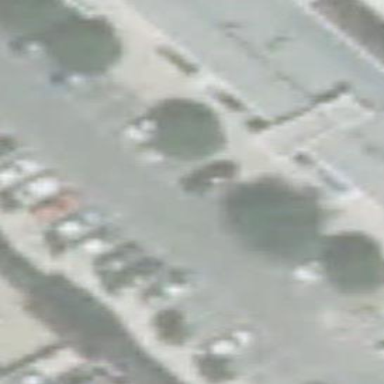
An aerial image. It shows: Parking area with surface.